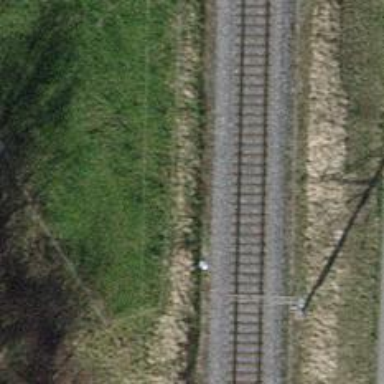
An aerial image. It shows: Single-track railway with electrified contact lines on embankment.